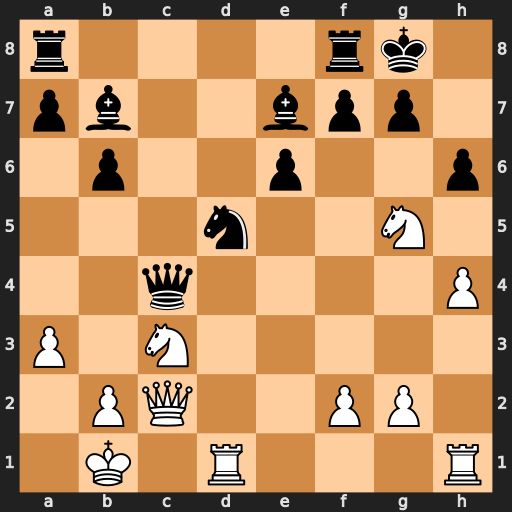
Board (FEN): r4rk1/pb2bpp1/1p2p2p/3n2N1/2q4P/P1N5/1PQ2PP1/1K1R3R
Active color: w
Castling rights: -
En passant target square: -
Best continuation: Qh7#